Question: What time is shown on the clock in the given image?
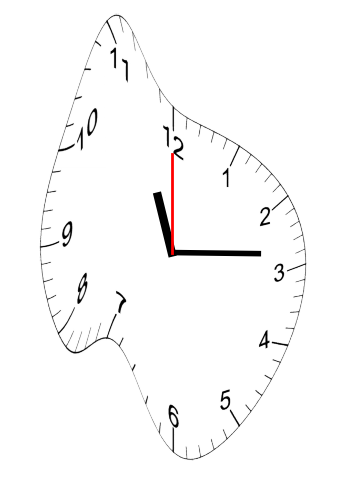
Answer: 11:14:00